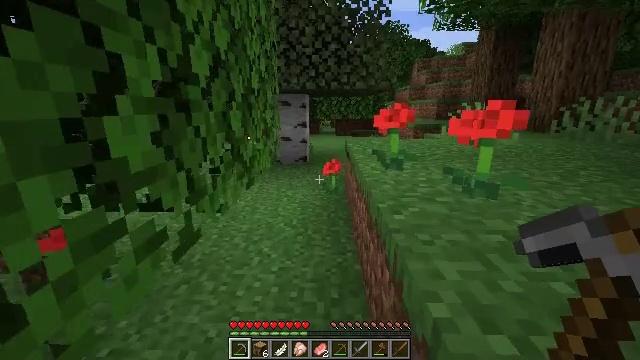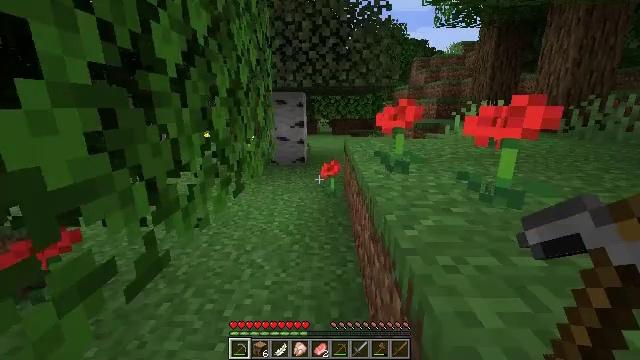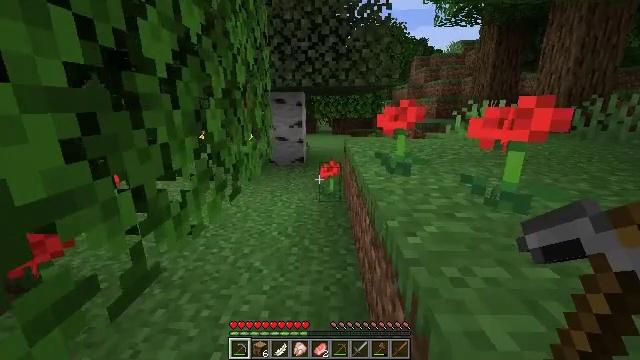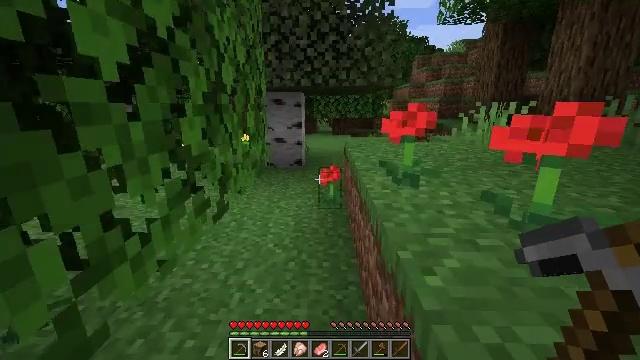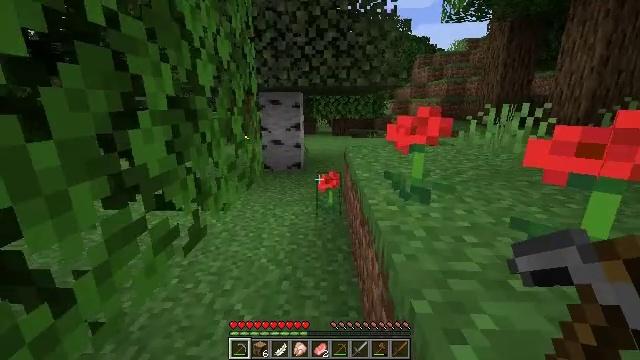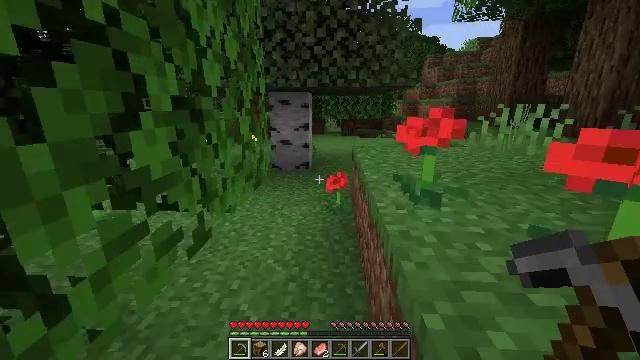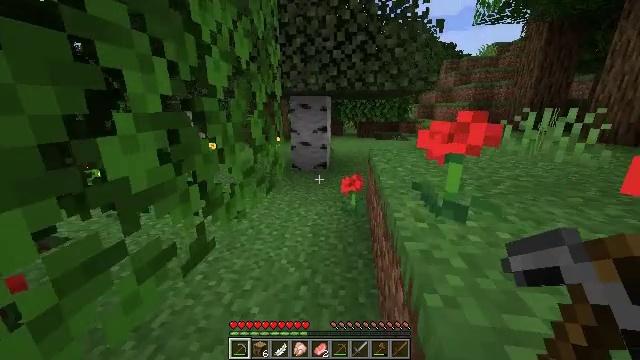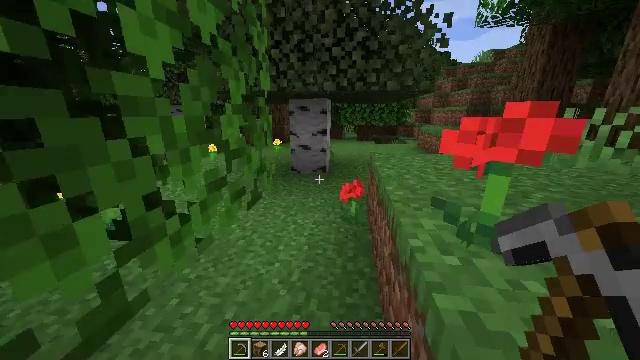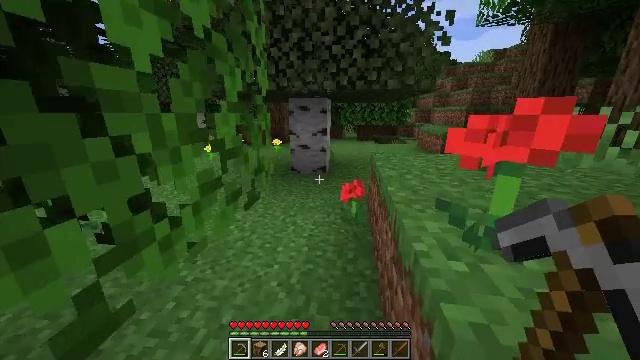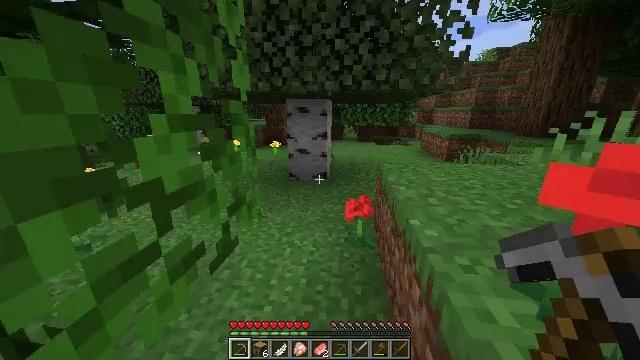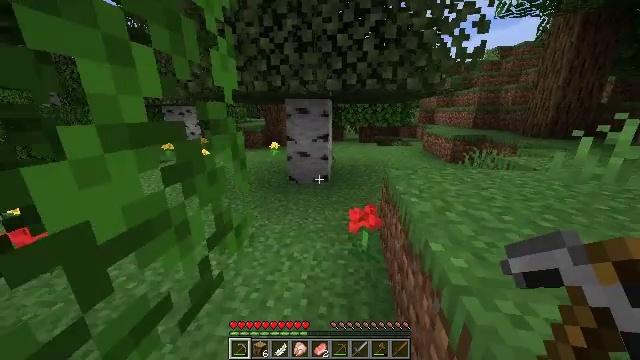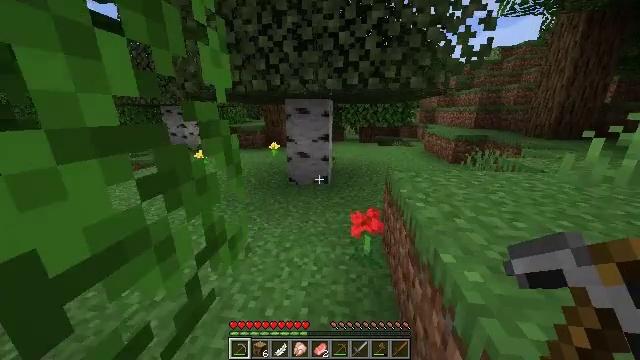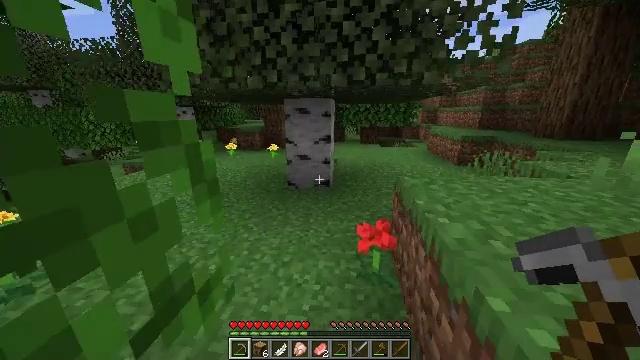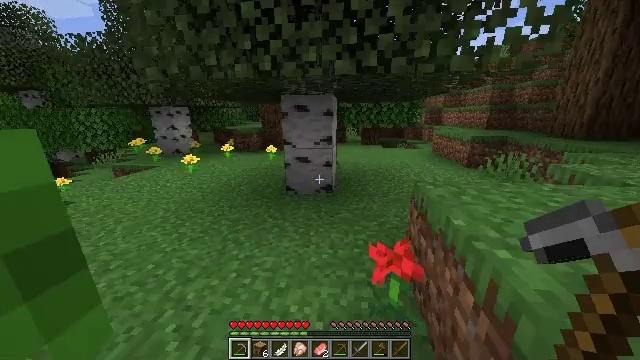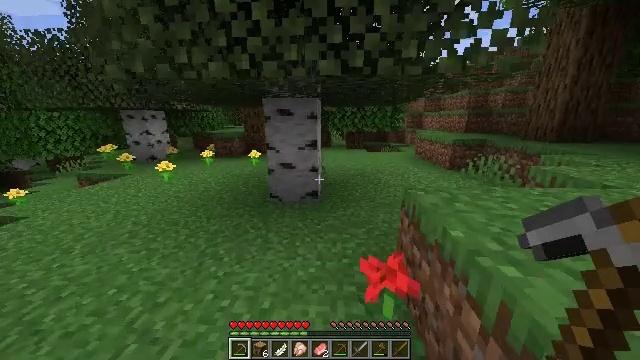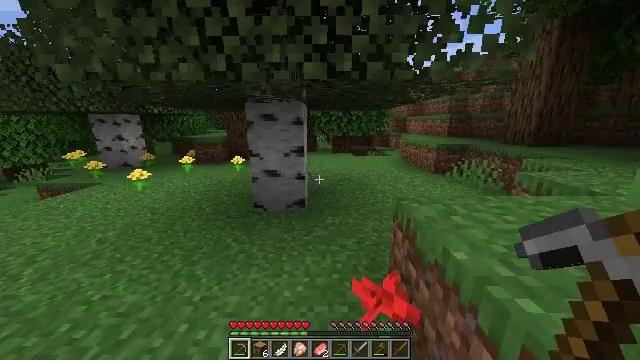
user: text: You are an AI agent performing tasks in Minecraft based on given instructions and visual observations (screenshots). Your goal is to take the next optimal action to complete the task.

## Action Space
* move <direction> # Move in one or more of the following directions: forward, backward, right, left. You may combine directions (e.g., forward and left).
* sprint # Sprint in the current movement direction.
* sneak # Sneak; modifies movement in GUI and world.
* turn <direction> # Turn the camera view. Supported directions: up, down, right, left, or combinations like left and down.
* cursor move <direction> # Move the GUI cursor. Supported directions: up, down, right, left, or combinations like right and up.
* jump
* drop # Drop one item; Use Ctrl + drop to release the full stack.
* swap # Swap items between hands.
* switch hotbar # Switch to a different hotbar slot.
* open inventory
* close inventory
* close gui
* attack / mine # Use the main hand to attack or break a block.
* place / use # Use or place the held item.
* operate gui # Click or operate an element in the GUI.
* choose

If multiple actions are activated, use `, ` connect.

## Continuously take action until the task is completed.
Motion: motion action
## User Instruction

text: Break oak leaves from the trees.
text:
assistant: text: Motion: move forward and move right
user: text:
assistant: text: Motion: move forward
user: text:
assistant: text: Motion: move forward
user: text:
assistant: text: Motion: move forward, sprint
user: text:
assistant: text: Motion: move forward, sprint, turn left
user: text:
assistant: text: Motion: move forward, sprint, turn left
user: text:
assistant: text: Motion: move forward, sprint
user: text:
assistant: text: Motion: move forward, sprint
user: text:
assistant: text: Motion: move forward, sprint
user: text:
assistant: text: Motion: move forward, sprint
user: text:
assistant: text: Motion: move forward, sprint
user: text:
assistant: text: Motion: move forward, sprint
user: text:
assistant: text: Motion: move forward, sprint
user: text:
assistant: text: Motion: move forward, sprint, turn right and up
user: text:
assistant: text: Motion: move forward, sprint, turn right and up
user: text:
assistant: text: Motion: move forward, sprint, turn right
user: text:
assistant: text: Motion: move forward, sprint, turn right
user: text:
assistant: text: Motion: move forward, sprint, turn right
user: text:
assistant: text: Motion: move forward, sprint, turn right
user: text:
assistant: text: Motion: move forward, sprint, turn right
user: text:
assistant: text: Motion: move forward, sprint
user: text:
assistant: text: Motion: move forward, sprint
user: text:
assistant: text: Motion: move forward, sprint
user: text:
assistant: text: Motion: move forward, sprint
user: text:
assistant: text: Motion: move forward, sprint
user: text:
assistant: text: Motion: move forward, sprint, jump
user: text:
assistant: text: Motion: move forward, sprint, jump
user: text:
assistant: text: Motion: move forward, sprint, jump
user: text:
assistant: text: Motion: move forward, sprint
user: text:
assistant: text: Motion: move forward, sprint, jump